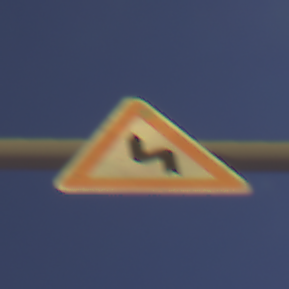
Verkehrszeichen: DoppelkurveZunaechstLinks
Umgebung: Outdoor, Nature
Tageszeit: Midday
Wetter: Clear
Licht: Natural
Jahreszeit: NotSpecified
Kontrast: HighContrast